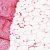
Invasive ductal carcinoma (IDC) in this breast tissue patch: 0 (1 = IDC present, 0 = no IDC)